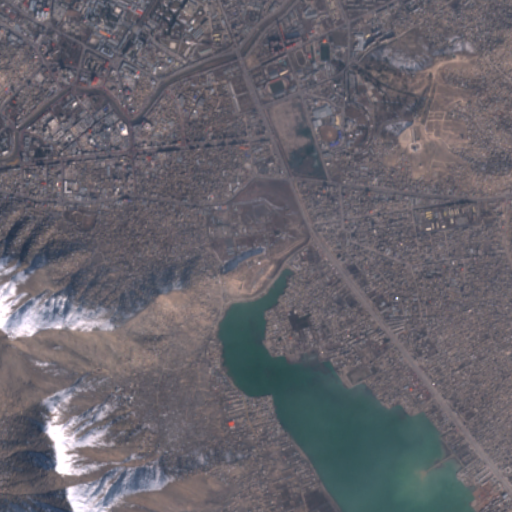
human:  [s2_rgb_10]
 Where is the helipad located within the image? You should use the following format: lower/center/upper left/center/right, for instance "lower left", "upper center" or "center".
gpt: The helipad is located in the upper center of the image.
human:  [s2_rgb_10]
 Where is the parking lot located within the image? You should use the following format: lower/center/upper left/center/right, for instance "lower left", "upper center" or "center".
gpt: The parking lot is located in the upper left of the image.
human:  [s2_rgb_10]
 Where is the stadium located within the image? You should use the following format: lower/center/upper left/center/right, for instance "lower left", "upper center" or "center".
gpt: The stadium is located in the upper right of the image.
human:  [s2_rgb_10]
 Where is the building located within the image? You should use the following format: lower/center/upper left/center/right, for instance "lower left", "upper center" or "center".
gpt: There is no building in the image.